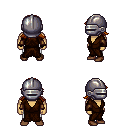
a pixel art fantasy rpg character, male body template, human, tanned skin, brown robe, white pants, brunette loose hair, metal helm, cloth bracers, brown shoes, four views (front, back, left, right), 2x2 character sprite sheet, small pixel art, hard edges, no anti-aliasing